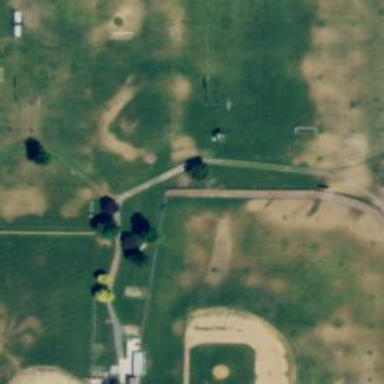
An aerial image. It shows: Disc golf tee area.